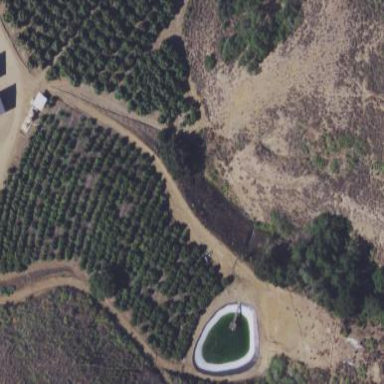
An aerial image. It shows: Orchard.